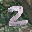
Label: 2